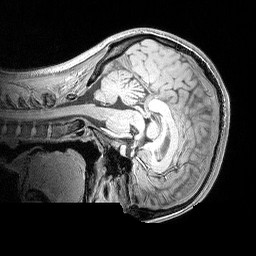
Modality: MP2RAGE
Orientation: sagittal
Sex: female
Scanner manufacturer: siemens
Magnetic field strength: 3 T
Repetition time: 5 s
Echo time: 0.00292 s